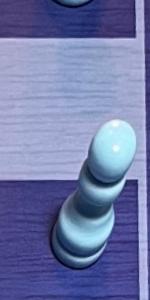
Label: Pawn_White